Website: lowes
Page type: account-selection
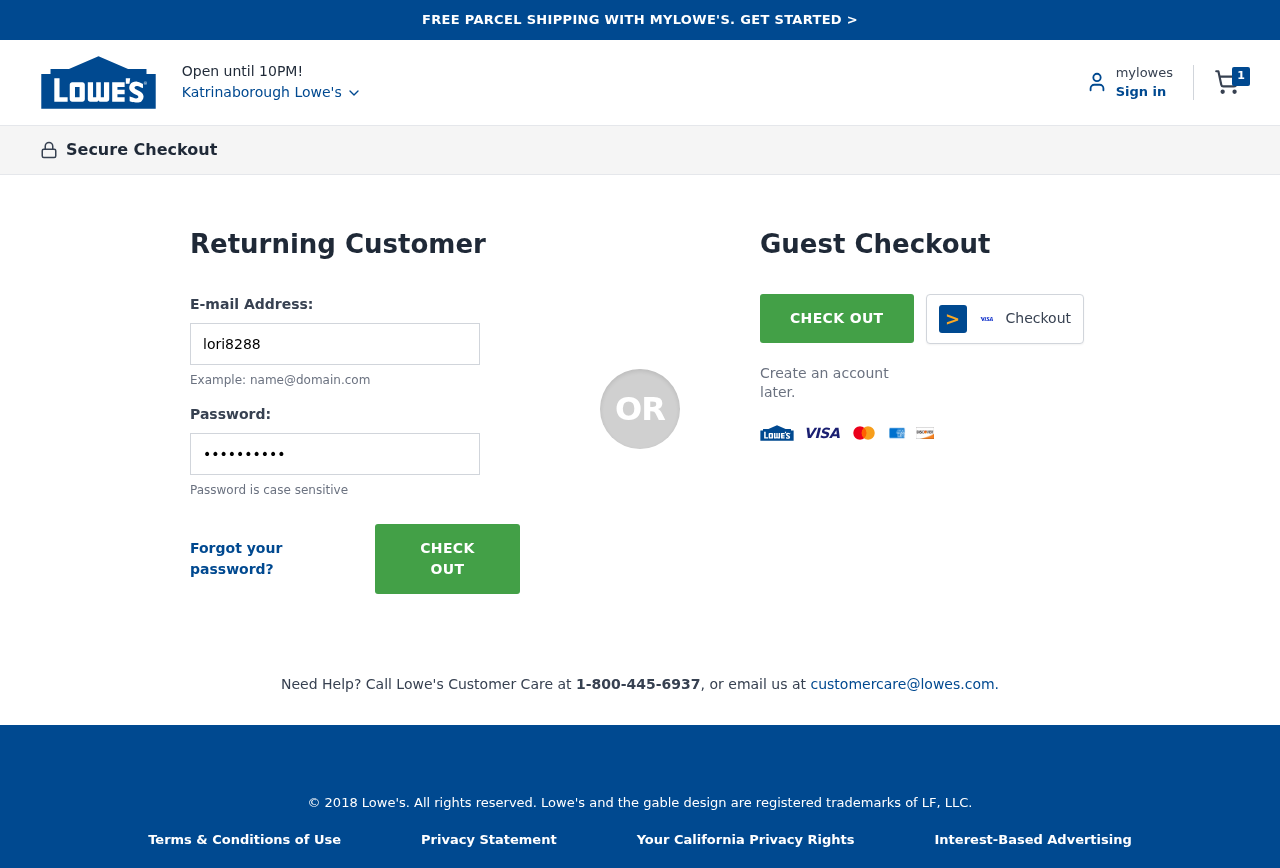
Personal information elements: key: PII_CITY
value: Katrinaborough Lowe's
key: PII_LOGIN_USERNAME
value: lori8288
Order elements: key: ORDER_NUM_ITEMS
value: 1